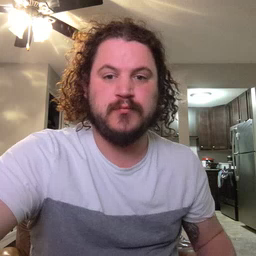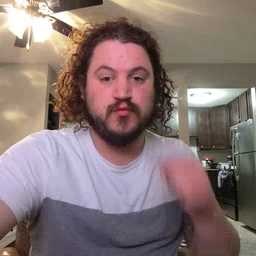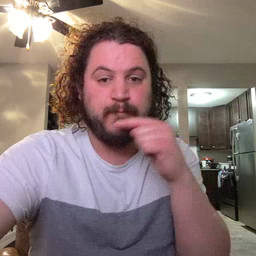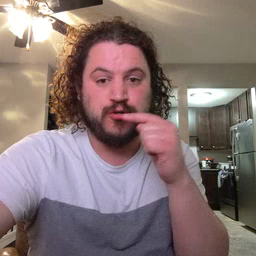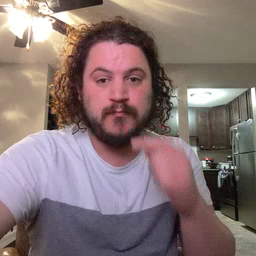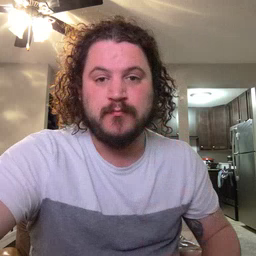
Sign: toothbrush